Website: apple
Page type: customer-info-address
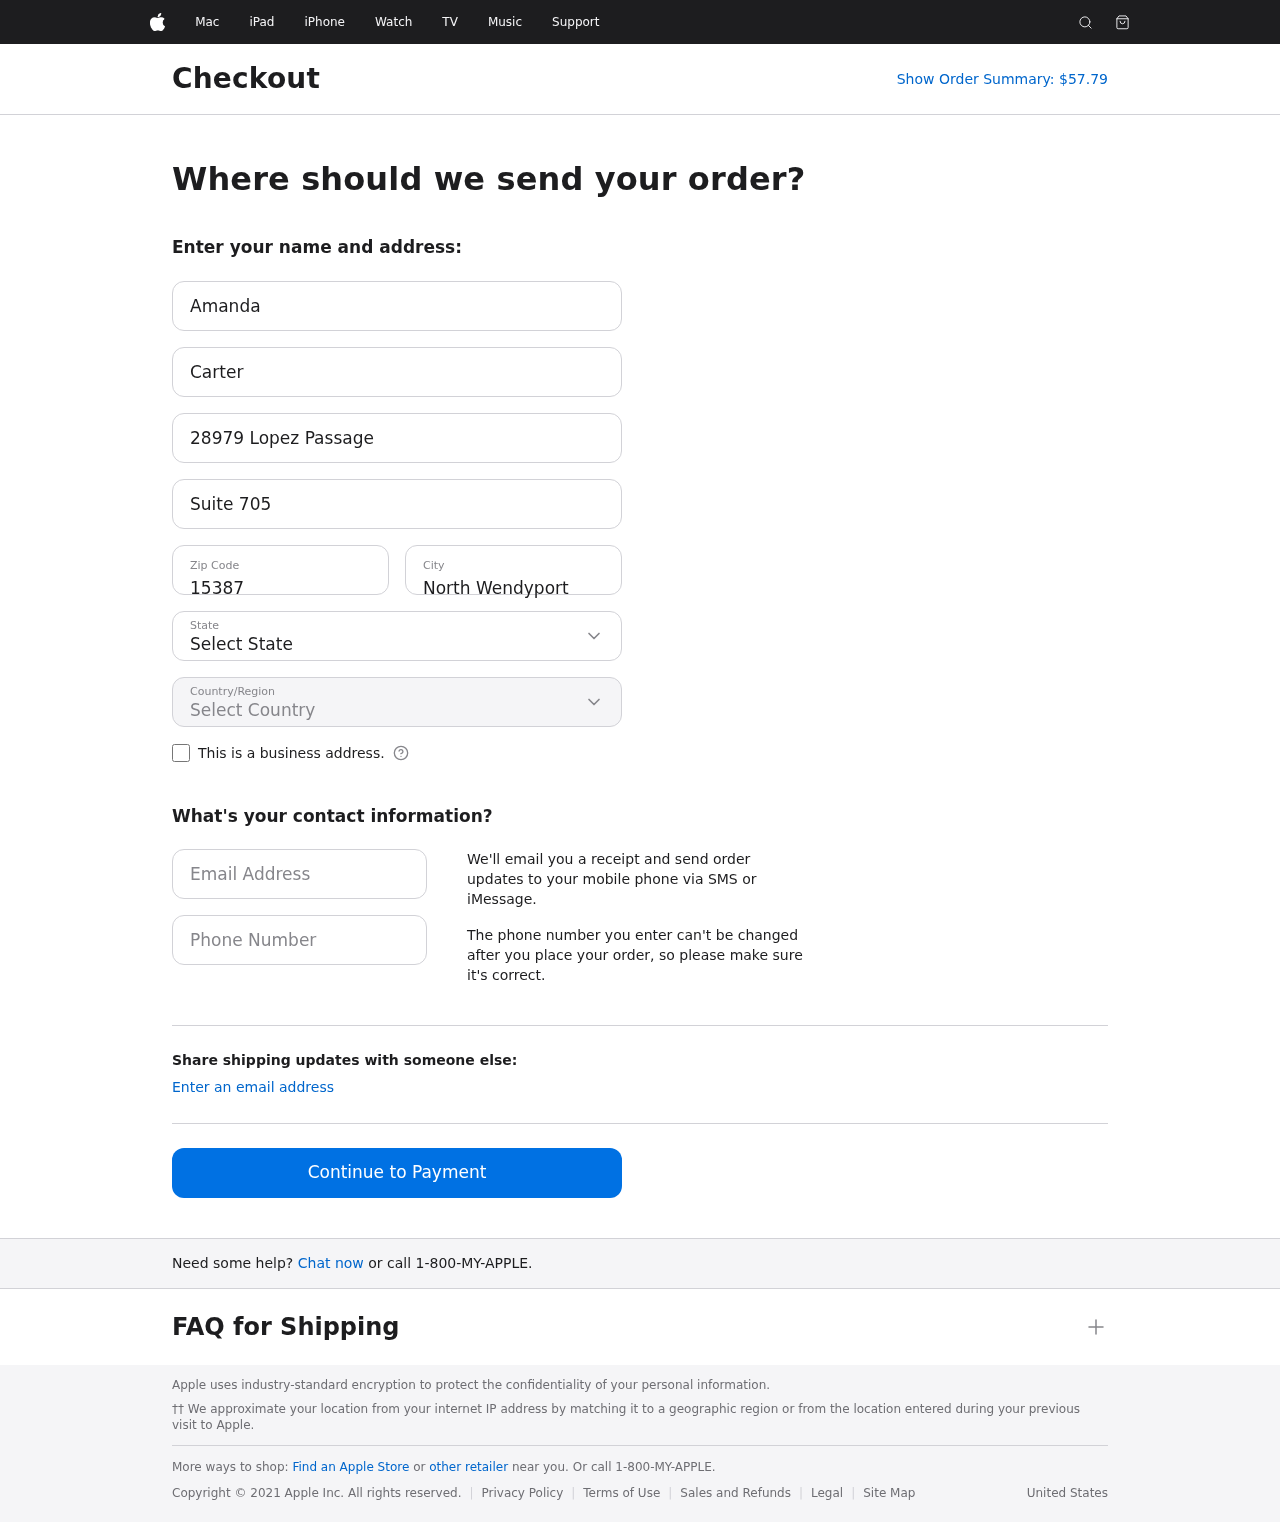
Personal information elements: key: PII_CITY
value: North Wendyport
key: PII_COUNTRY
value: United States
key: PII_EMAIL
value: amanda.carter@hotmail.com
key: PII_FIRSTNAME
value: Amanda
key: PII_LASTNAME
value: Carter
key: PII_PHONE
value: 7534604458
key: PII_POSTCODE
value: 15387
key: PII_STATE
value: Wisconsin
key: PII_STREET
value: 28979 Lopez Passage
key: PII_STREET2
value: Suite 705
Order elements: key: ORDER_TOTAL
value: Show Order Summary: $57.79